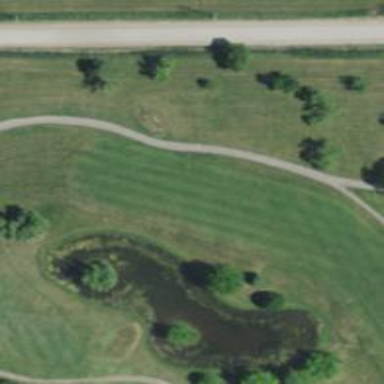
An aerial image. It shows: Pathway for golfing.